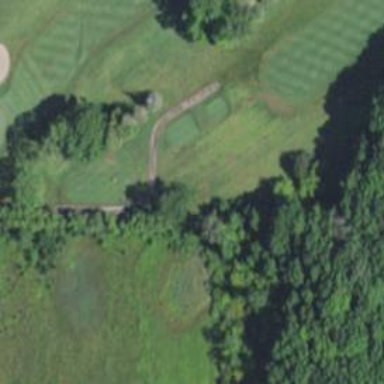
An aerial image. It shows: Service road used as golf cart path.